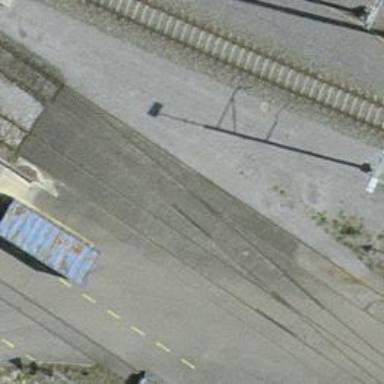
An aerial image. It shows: Single-track spur railway line.